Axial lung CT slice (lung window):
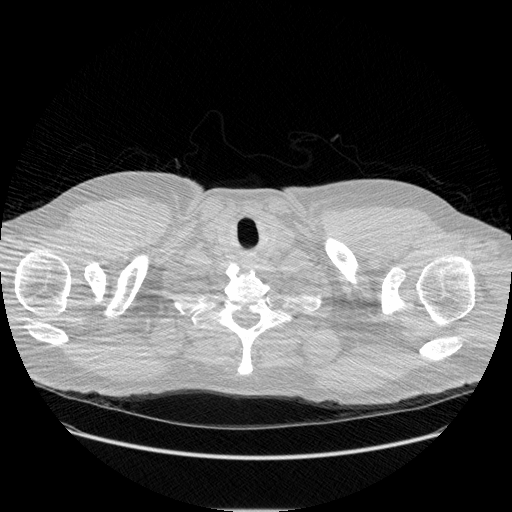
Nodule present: no